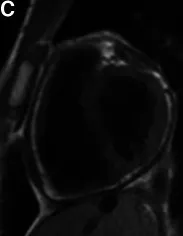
With uniform pericardial thickening at T1-weighted short-axis view image.
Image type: radiology (mri)